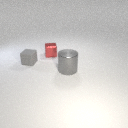
small gray rubber cube to the left of large gray metal cylinder